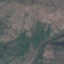
Land use / land cover: HerbaceousVegetation